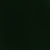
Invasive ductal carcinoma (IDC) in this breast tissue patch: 0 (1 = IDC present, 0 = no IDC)